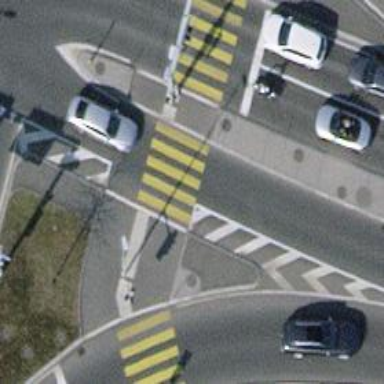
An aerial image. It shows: Crossing with traffic signals.